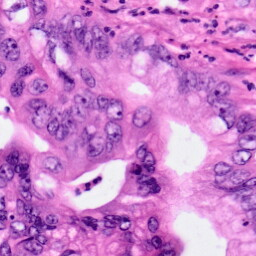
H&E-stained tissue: Pancreatic